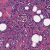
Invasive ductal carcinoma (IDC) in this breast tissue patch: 1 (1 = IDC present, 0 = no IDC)